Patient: sex F, age 34
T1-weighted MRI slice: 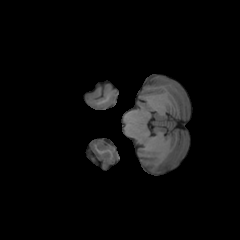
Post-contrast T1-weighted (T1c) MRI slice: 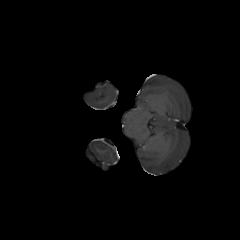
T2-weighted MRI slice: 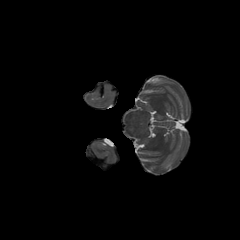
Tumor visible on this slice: no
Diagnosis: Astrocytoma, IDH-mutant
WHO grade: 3